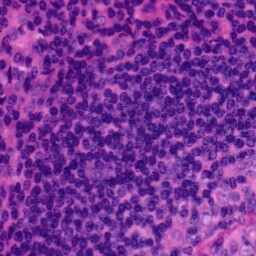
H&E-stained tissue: Tonsil